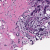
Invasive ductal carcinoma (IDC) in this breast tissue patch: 0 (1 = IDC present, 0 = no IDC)